Question: We have a mask with ~400 input fields which are all loaded on the client. The mask is structured in several tabs and accordions to enable the users to see and edit directly all necessary fields. At the end of the editing, the mask is validated on the client.
We use <URL> for on client validation. On the server we run ASP.NET MVC. To generate the HTML with necessary 'data-val-*' attributes we use different techniques:
- default EditorFor-helper function ('@Html.EditorFor(model => model.property')- specific TextBoxFor, DropDownListFor helper functions ('@Html.EditorFor(model => model.property')- custom HTML tags, when we need specific formatting ex:'''
<input
class="text-box single-line"
data-val="true"
data-val-number="The field @data.Title must be a number."
id="@data.Name"
name="@data.Name"
type="text"
value="@data.Value" @(data.IsDisabled ? "disabled='disabled'" : string.Empty ) />
'''
However we don't use the extension function
The generated fields look all pretty similar, ex:
'''
<input name="fieldName"
class="text-box single-line valid"
id="fieldName"
type="text"
value="311969d"
data-val="true"
data-val-length-max="8"
data-val-length="The field fieldName must be a string with a maximum length of 8.">
'''
If I modify the 'value' of this input with more than 8 characters, the field is marked red, showing and error and everything works nicely.
However when I press submit, the validation takes ~12.5 seconds - this it what I get from the IE - profiler:

As many mentioned in the comments before I updated this question, DOM Manipulations make the execution extremely slow, but I don't understand why the jQuery-Validation plugin adds new elements to my HTML page. Here you can see the 'showLabel'-function which performs the DOM Manipulation:
'''
showLabel: function(element, message) {
var label = this.errorsFor( element );
if ( label.length ) {
// refresh error/success class
label.removeClass( this.settings.validClass ).addClass( this.settings.errorClass );
// check if we have a generated label, replace the message then
label.attr("generated") && label.html(message);
} else {
// create label
label = $("<" + this.settings.errorElement + "/>")
.attr({"for": this.idOrName(element), generated: true})
.addClass(this.settings.errorClass)
.html(message || "");
if ( this.settings.wrapper ) {
// make sure the element is visible, even in IE
// actually showing the wrapped element is handled elsewhere
label = label.hide().show().wrap("<" + this.settings.wrapper + "/>").parent();
}
if ( !this.labelContainer.append(label).length )
this.settings.errorPlacement
? this.settings.errorPlacement(label, $(element) )
: label.insertAfter(element);
}
if ( !message && this.settings.success ) {
label.text("");
typeof this.settings.success == "string"
? label.addClass( this.settings.success )
: this.settings.success( label );
}
this.toShow = this.toShow.add(label);
},
'''
Interestingly however, now error label or anything similar is displayed, or shows up on the DOM. Also we actually don't want to have any labels displayed, since there isn't any space for it on the mask. We'd rather use ToolTip texts where the error is shown, as it works with most modern browsers and HTML validation.
For a short term solution it would be good if we could somehow disable (for this mask only) the DOM Manipulation. Is it possible with some configuration?
A more sophisticated solution would be to use HTML validation instead of JavaScript since our customer already now uses IE 9 or 10 and if necessary they'll be able to upgrade to 10, which supports it. I've found a Stack Overflow question from last November about it: <URL>. Maybe something has changed or is going to change in this manner? Since a manual implementation for all the fields will be too much work.
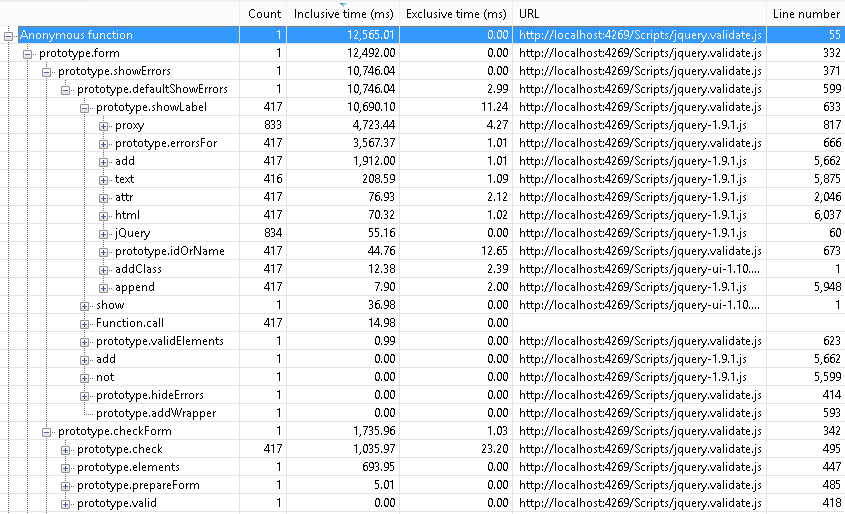
Answer: Which browsers do you need to support?
For the newer browsers, you can use <URL> e.g:
'''
<form>
<label for="choose">Would you prefer a banana or a cherry?</label>
<input id="choose" name="i_like" pattern="banana|cherry">
<button>Submit</button>
</form>
'''
And as fallback for older browsers you can include your validation script.